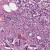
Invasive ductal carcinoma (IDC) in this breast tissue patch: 1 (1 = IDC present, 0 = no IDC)